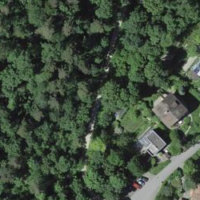
EUNIS habitat code: 44
Species observed at this site:
Vicia sepium